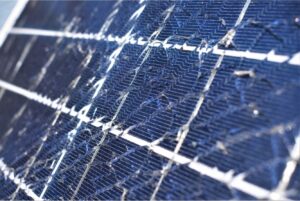
Label: Physical-Damage